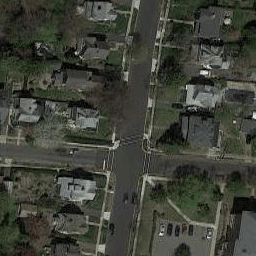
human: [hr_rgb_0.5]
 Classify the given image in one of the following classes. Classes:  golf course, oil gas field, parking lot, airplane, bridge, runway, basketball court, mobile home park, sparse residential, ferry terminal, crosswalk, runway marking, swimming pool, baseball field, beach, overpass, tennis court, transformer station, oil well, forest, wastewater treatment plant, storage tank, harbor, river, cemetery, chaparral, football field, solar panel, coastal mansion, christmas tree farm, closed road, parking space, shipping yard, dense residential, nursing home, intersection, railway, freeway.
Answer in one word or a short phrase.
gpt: intersection